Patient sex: F
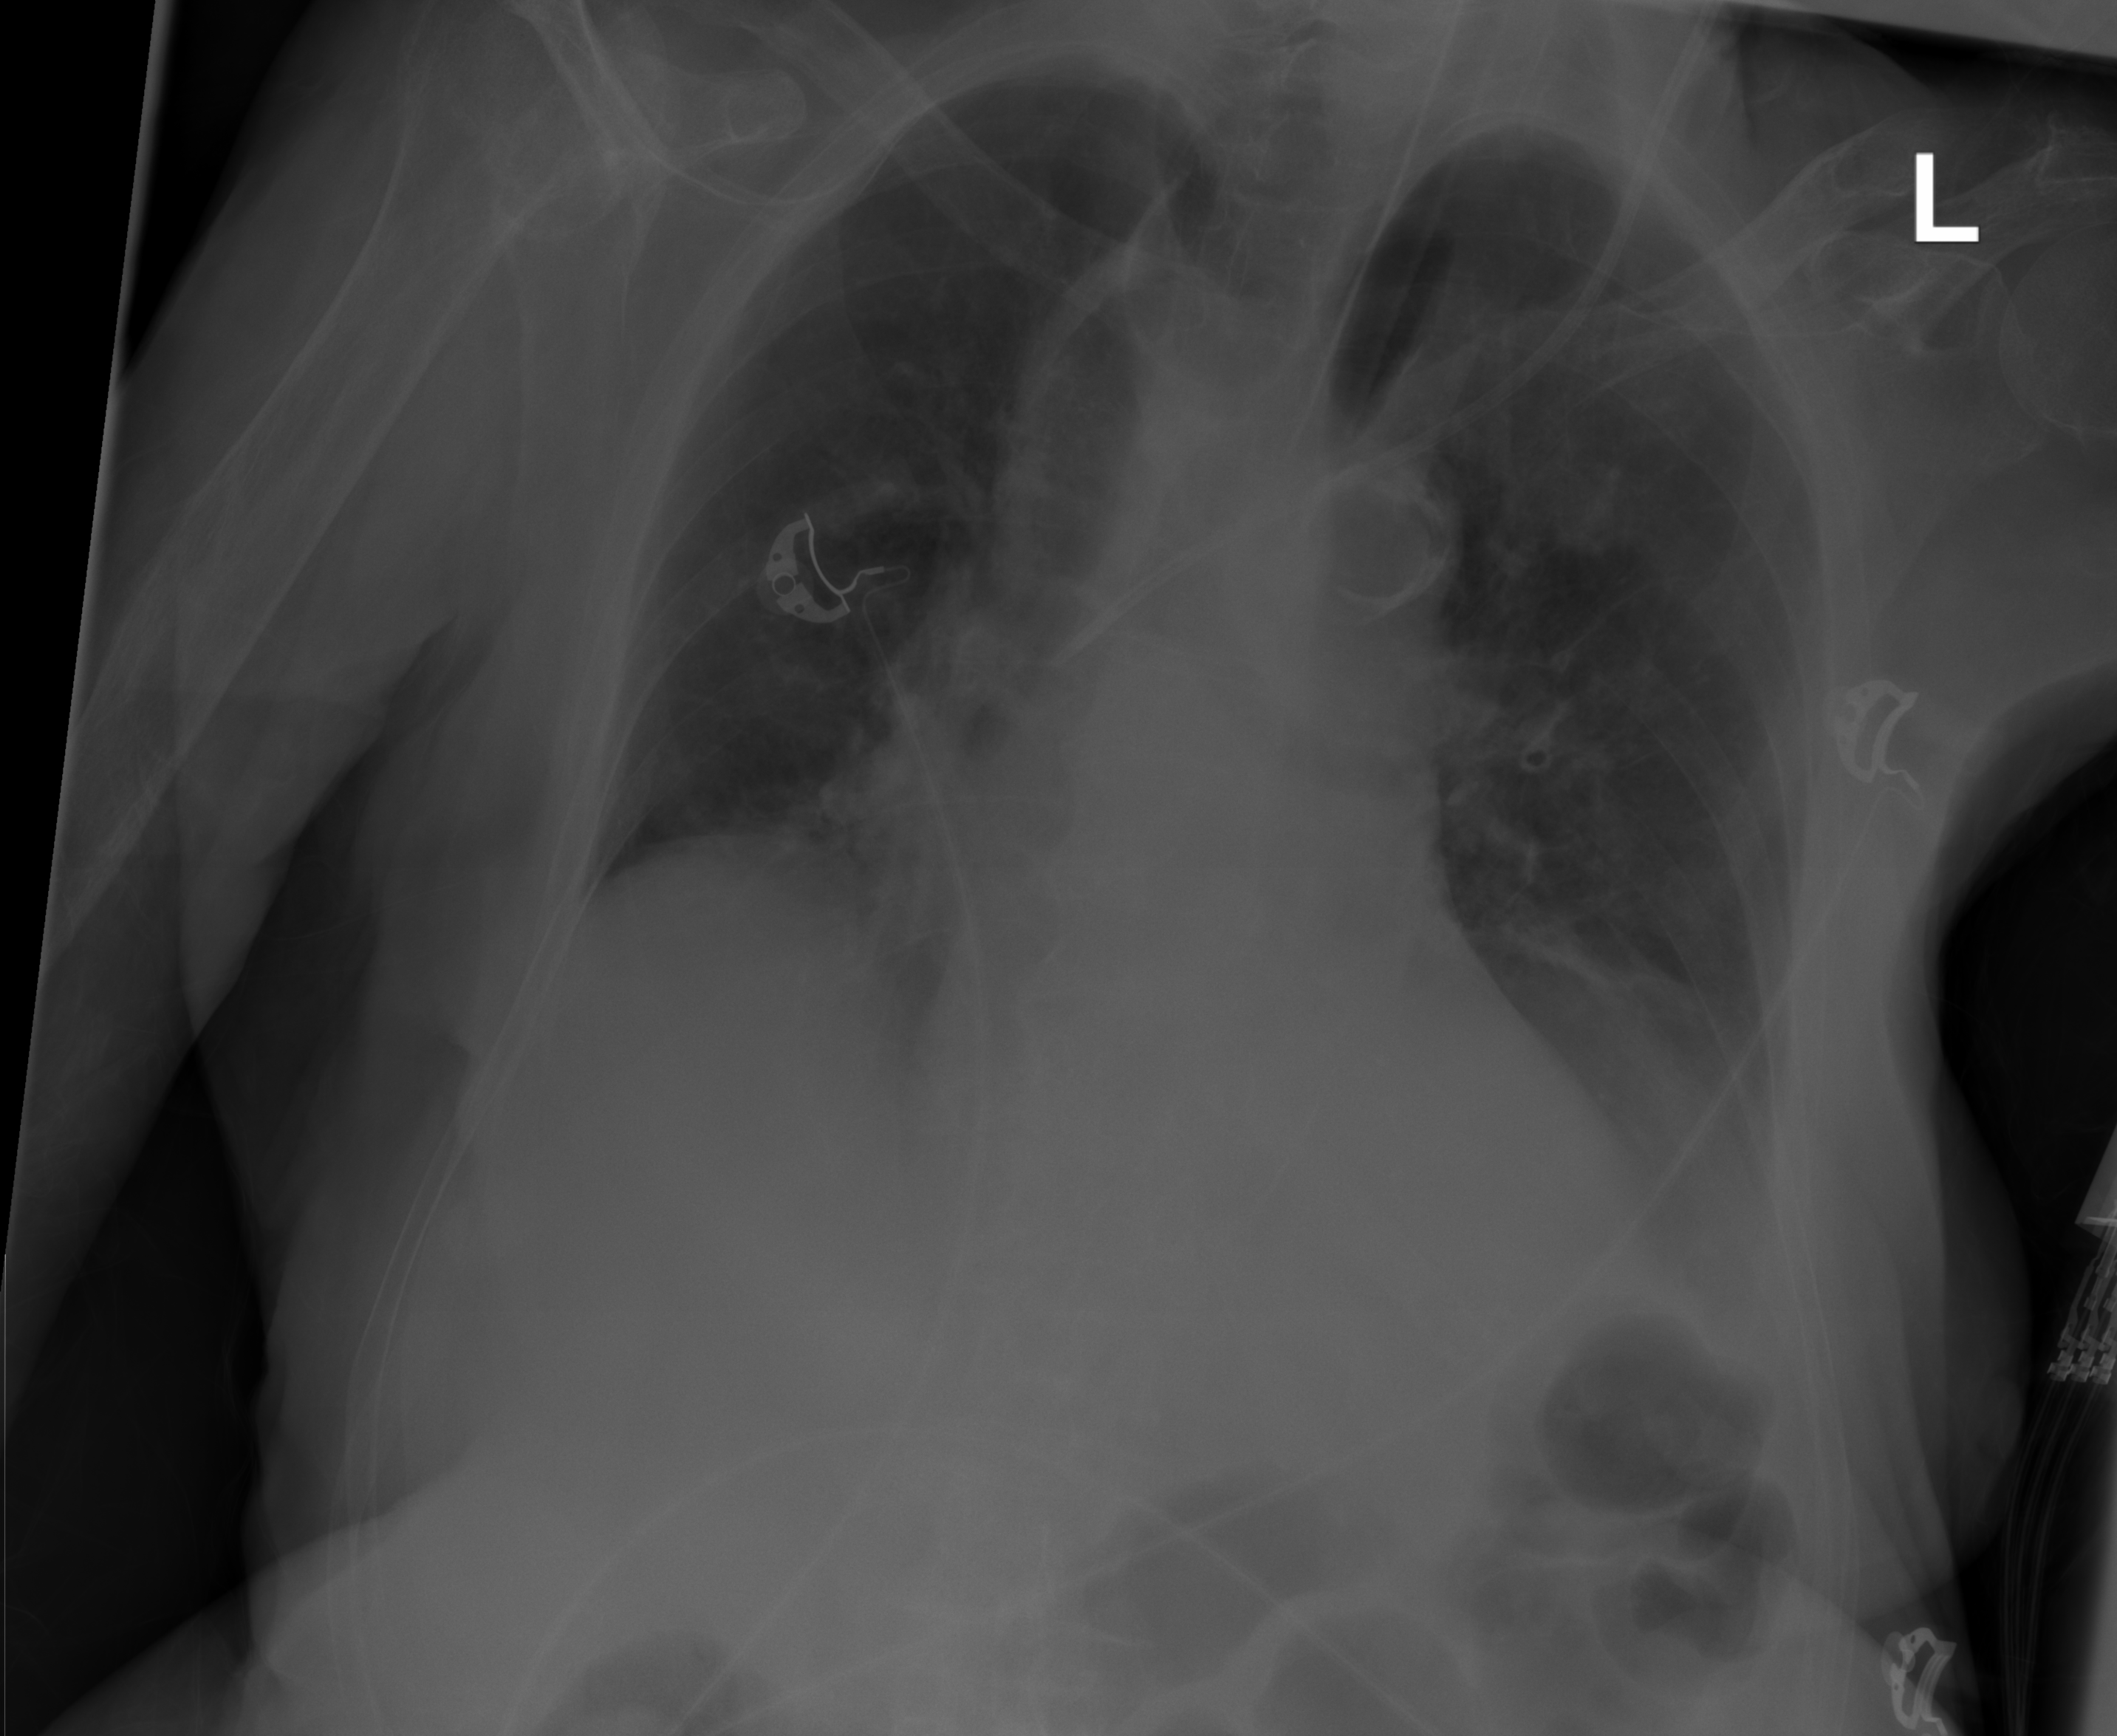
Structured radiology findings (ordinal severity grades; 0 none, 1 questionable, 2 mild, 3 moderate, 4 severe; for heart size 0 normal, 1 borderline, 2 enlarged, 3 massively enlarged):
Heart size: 0
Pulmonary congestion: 0
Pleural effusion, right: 0
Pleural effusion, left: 2
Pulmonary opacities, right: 0
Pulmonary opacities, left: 0
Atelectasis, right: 2
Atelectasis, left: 2